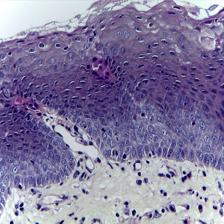
Diagnosis: Normal